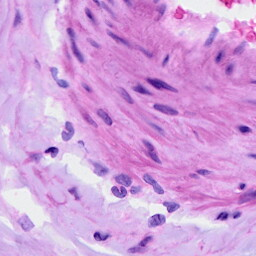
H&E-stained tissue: Ovarian